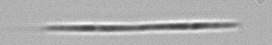
Label: Pseudo-nitzschia